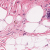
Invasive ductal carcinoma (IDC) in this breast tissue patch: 0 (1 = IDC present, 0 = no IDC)